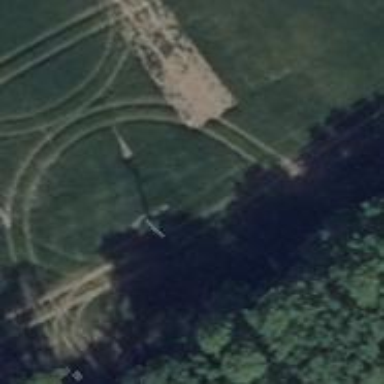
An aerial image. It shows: Minor power line.